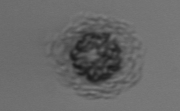
Label: Emiliania_huxleyi